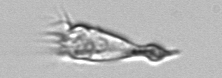
Label: Paratontonia_gracillima